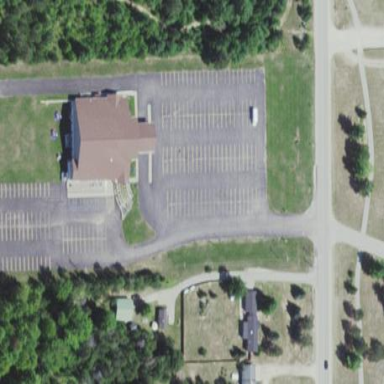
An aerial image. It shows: Asphalt parking area.